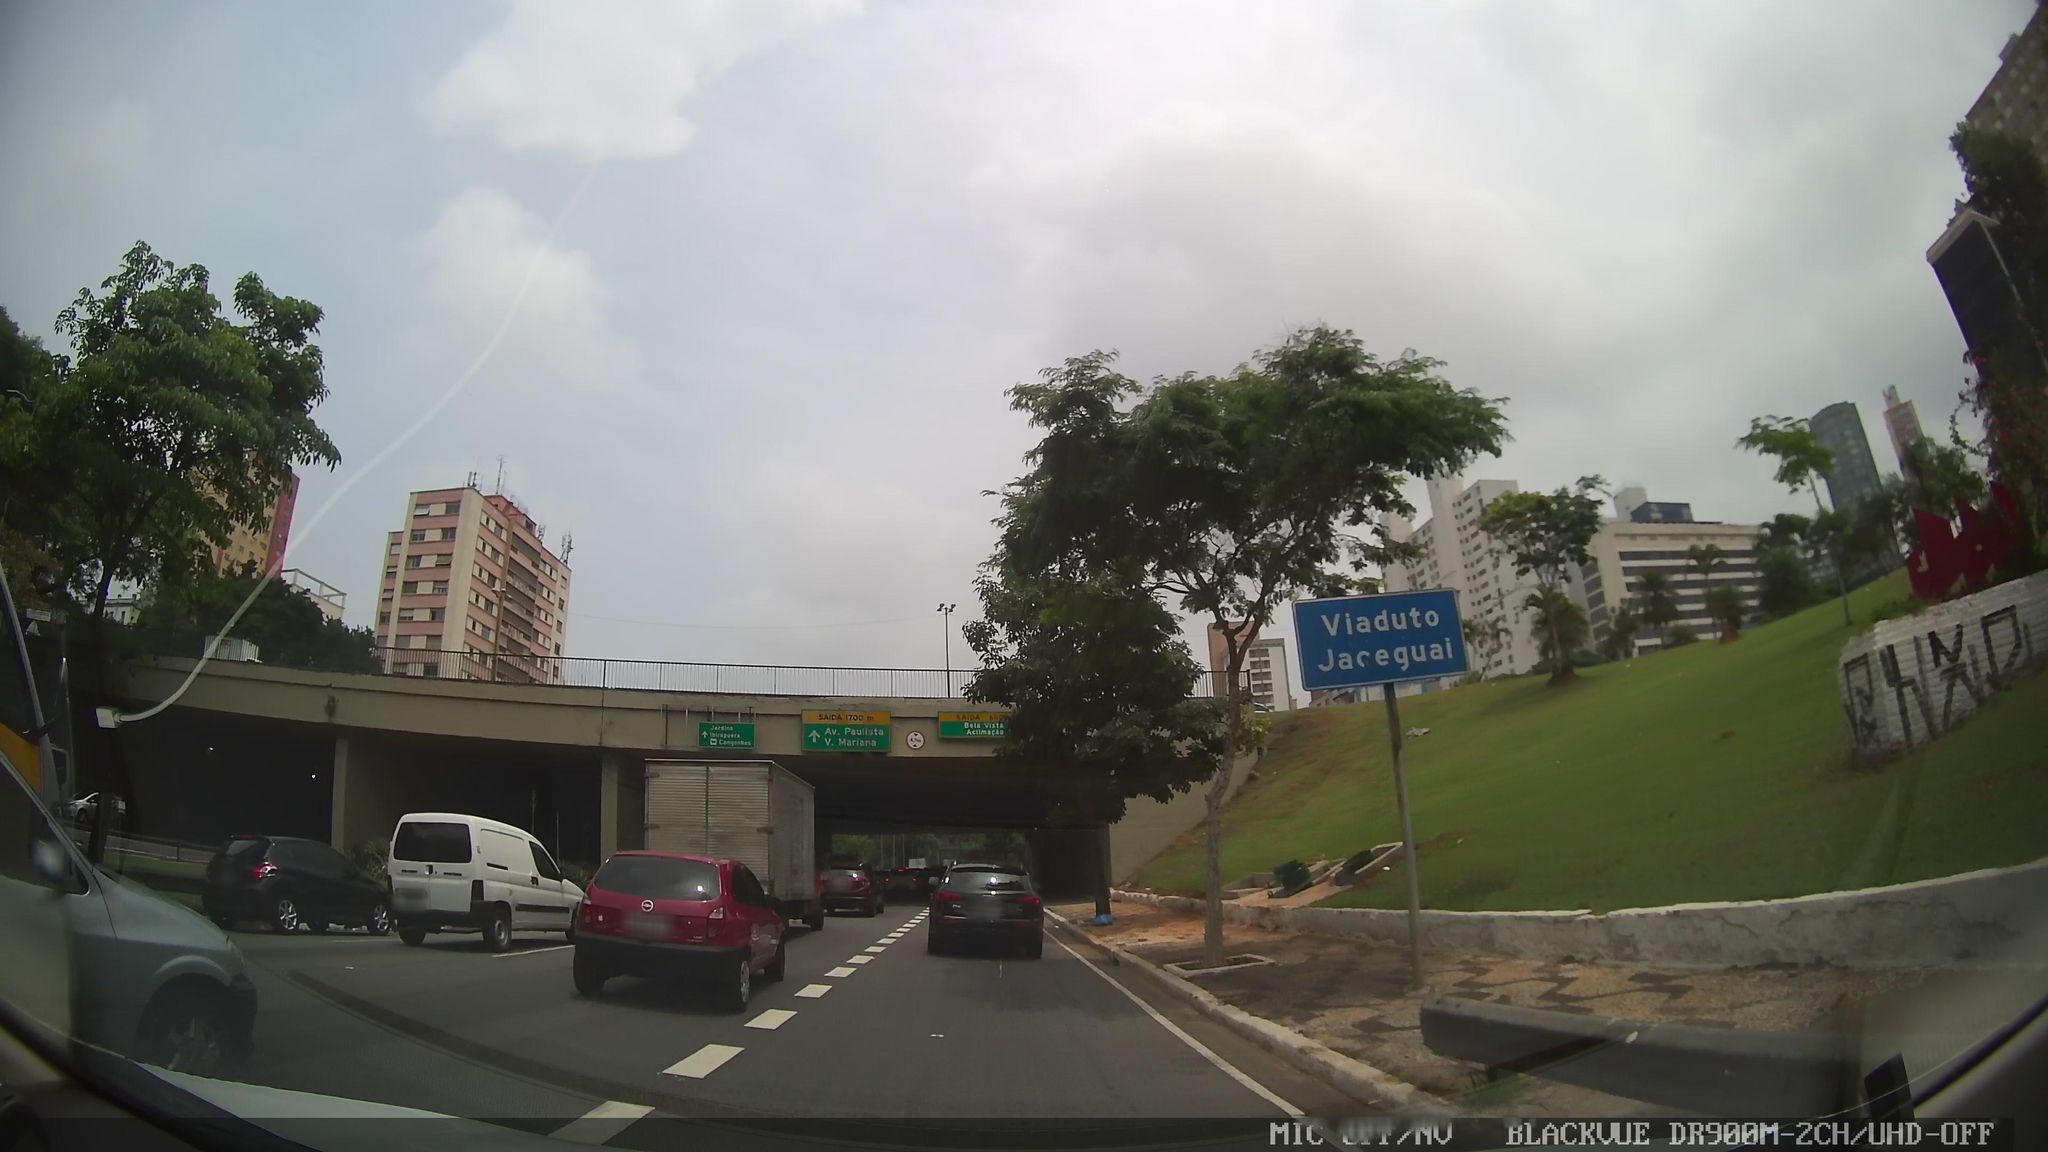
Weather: cloudy
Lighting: day
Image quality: good
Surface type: driving surface
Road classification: trunk_link
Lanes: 2, 1
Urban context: urban centre
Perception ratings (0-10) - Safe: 4.75, Lively: 6.41, Beautiful: 5.89, Boring: 2.48, Depressing: 3.34, Wealthy: 2.49